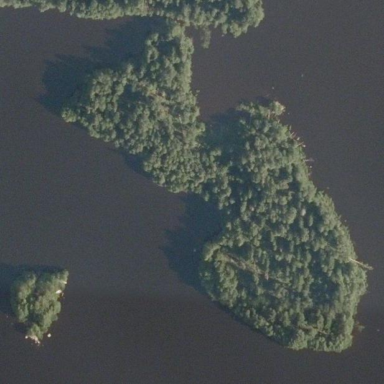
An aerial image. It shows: Islet.